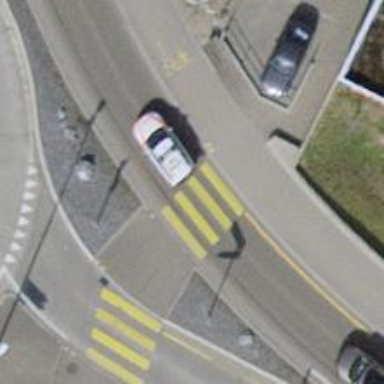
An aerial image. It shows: Crossing on the cycleway.